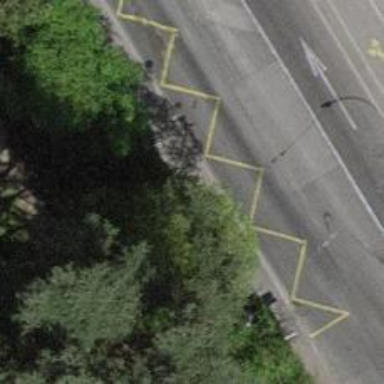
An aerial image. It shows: Bus stop with shelter.